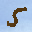
Label: 5